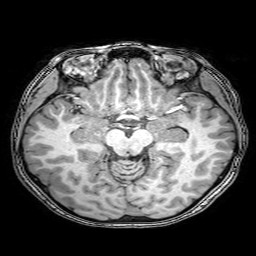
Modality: T1w
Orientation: coronal
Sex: female
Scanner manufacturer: philips
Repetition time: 0.008155 s
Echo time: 0.00373 s